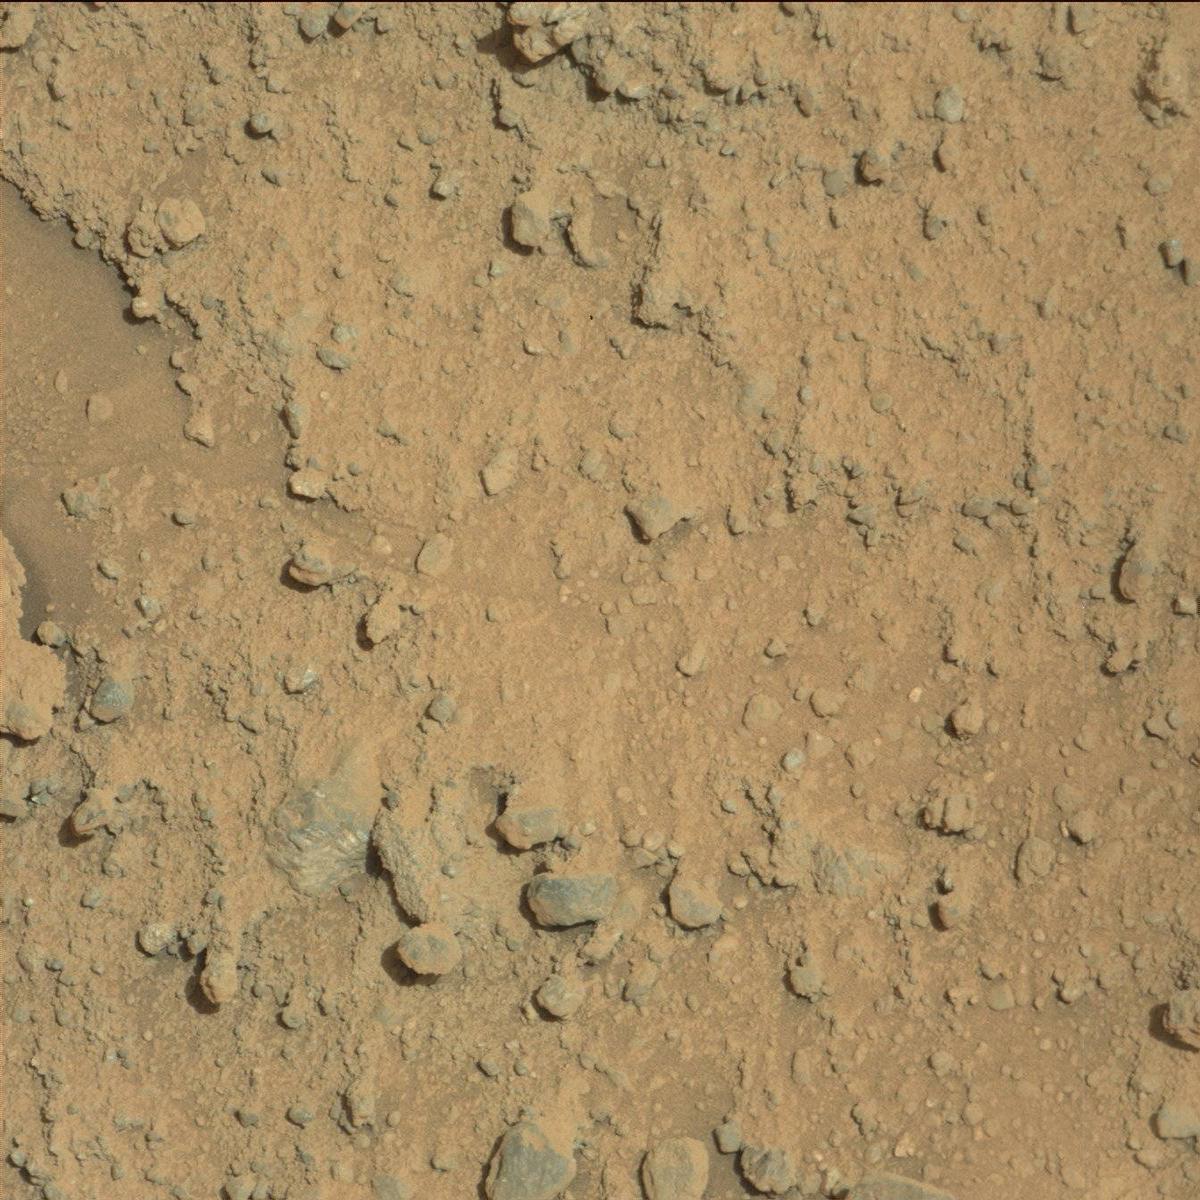
Terrain classes present: Bedrock, Rock, Sand / Soil